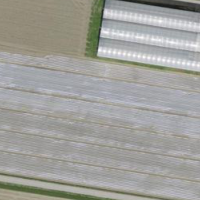
EUNIS habitat code: 52
Species observed at this site:
Corvus cornix